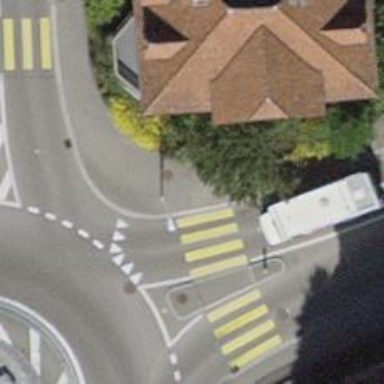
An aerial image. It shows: Kerb serving as barrier.